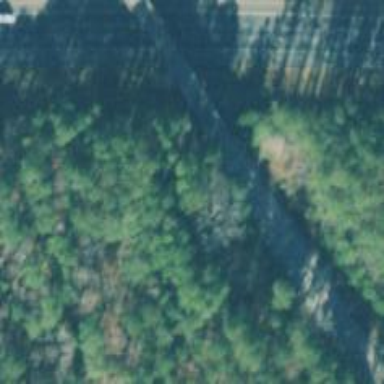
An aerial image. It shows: Railway bridge.